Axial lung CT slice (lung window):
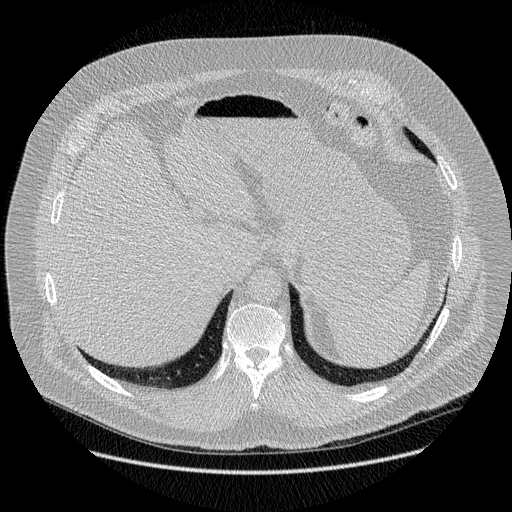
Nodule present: no